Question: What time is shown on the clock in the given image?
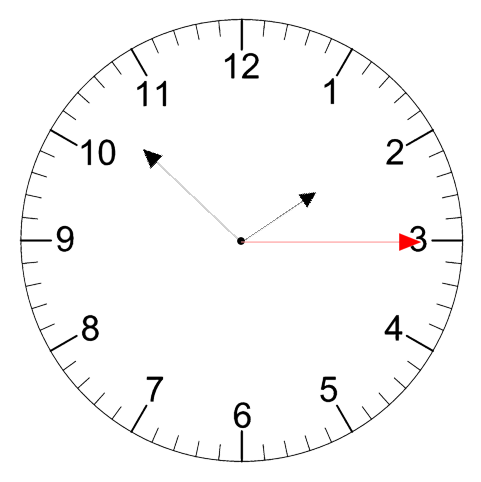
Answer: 01:52:15